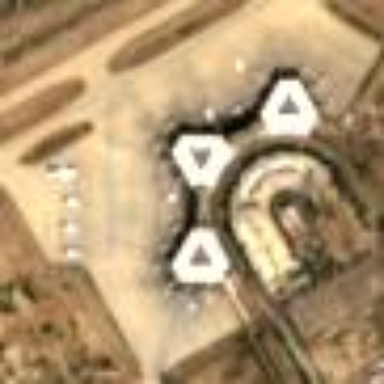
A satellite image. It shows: Apron at the airport.